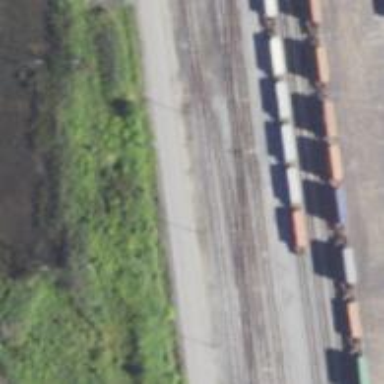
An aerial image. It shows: Railway yard.